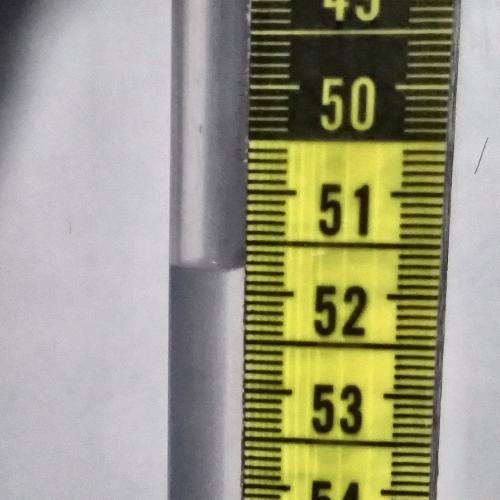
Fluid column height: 51.7 cm